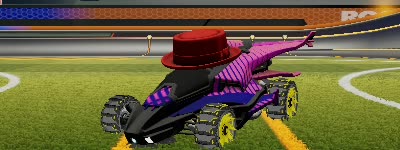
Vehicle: aftershock